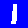
Digit: 1